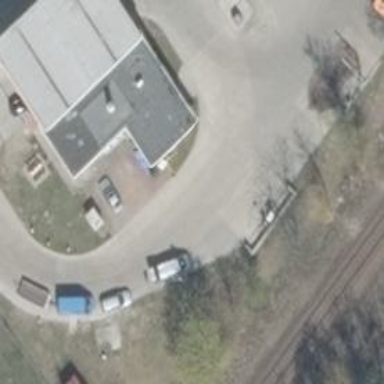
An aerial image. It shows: Road leading to fuel service station.